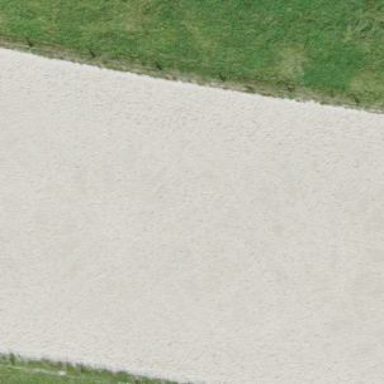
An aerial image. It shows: Equestrian pitch for leisure land activities.